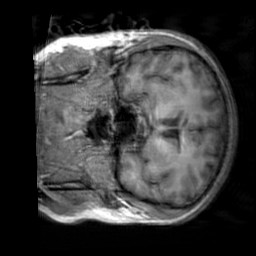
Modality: T1w
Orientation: coronal
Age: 27
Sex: male
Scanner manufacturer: siemens
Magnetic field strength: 3 T
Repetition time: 2.3 s
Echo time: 0.00303 s